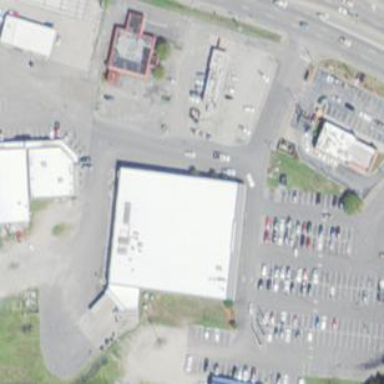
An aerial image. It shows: Supermarket.